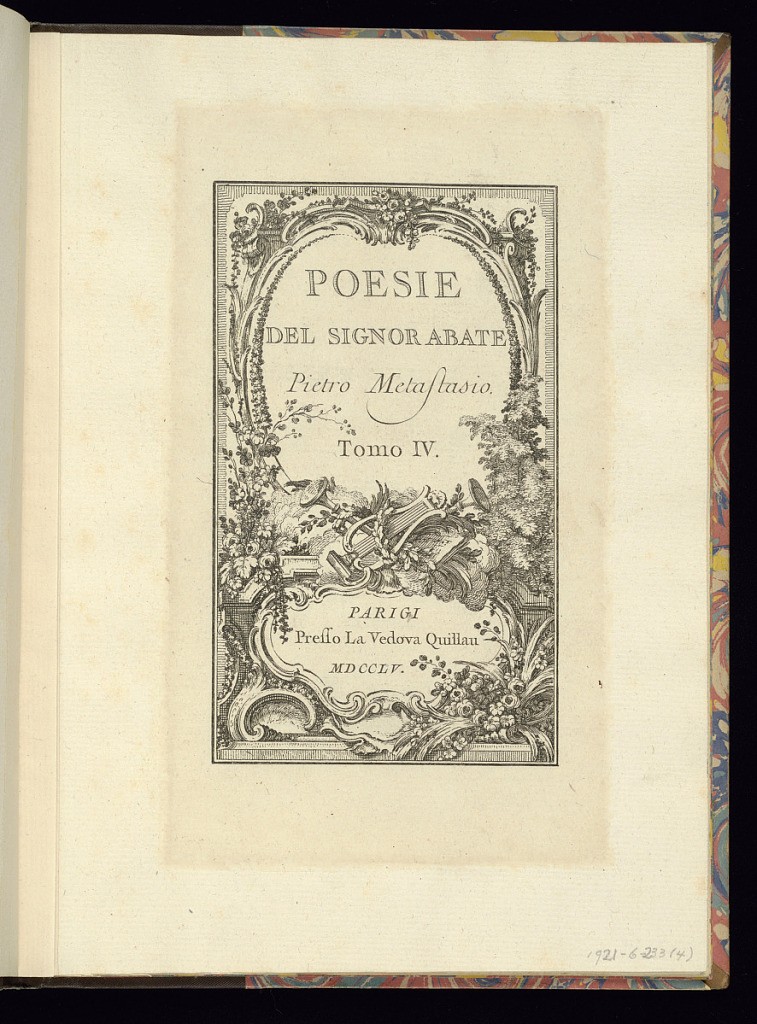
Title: Title Page
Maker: Pietro Metastasio, Italian, 1698 – 1782
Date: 1755
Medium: Etching on laid paper
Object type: Print
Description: Title page for the fourth of ten volumes of poetry by Metastasio. The title, address and date are lettered within a rocaille ornamental border, featuring c-scrolls, and acanthus leaf ornament, fleurons, garlands of flowers, foliage, palm leaves, a cartouche and a trophy of musical instruments including a lyre, horns, and sheet music.